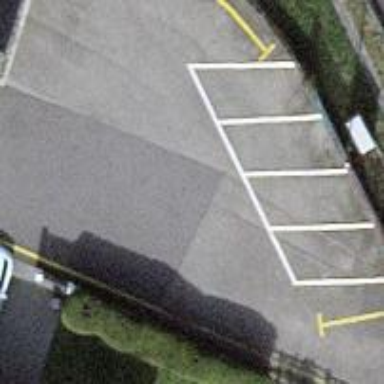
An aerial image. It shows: Parking area with surface.